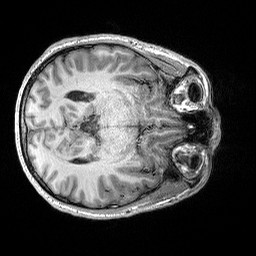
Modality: T1w
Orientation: axial
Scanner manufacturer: siemens
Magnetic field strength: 3 T
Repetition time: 2.3 s
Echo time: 0.00298 s